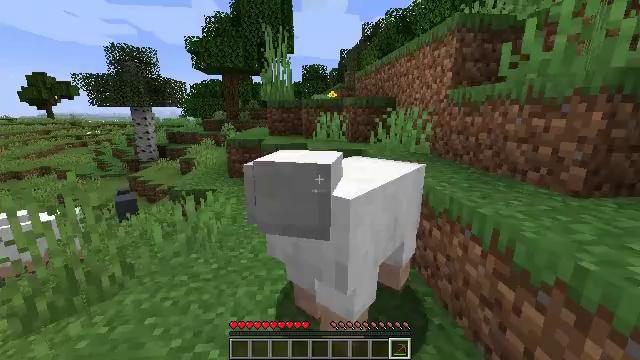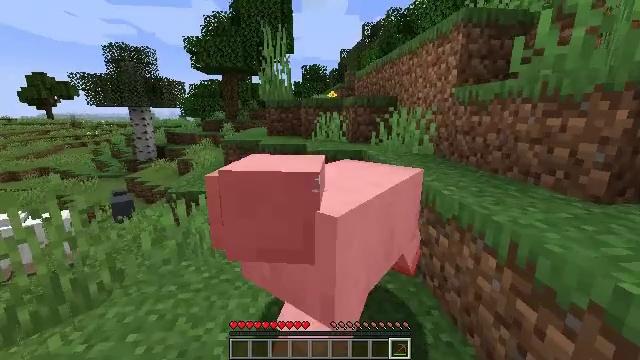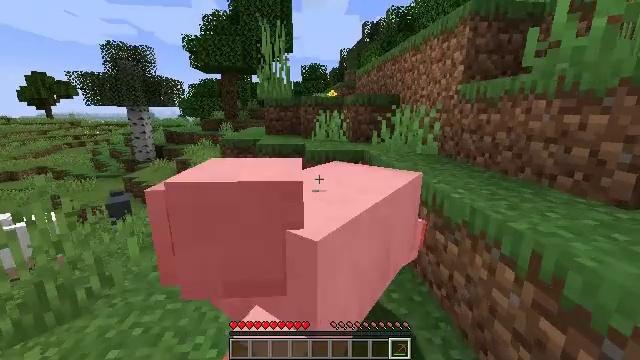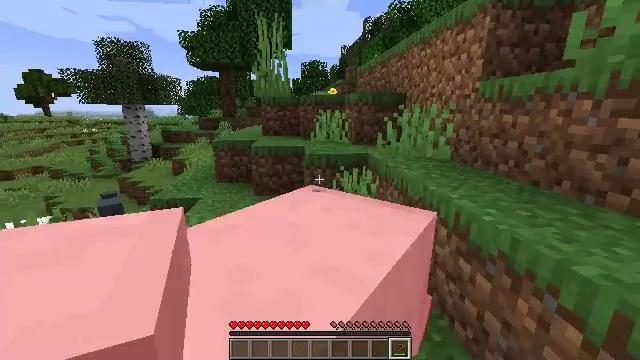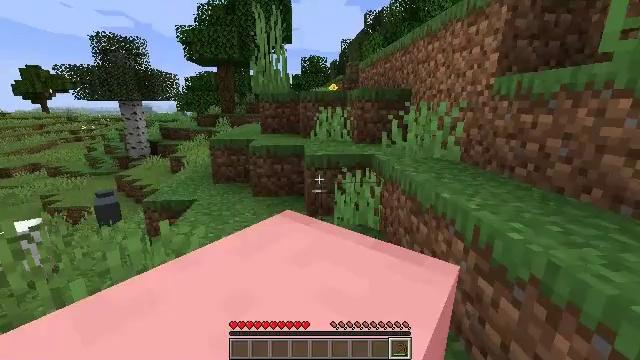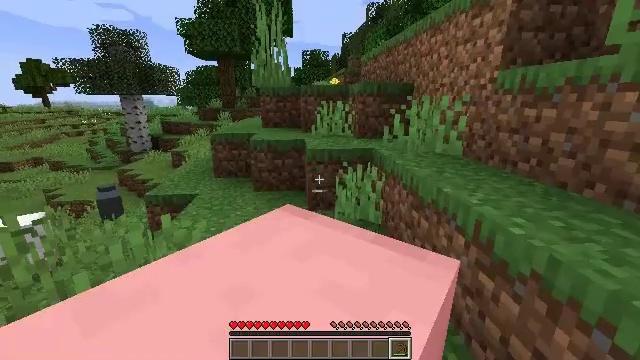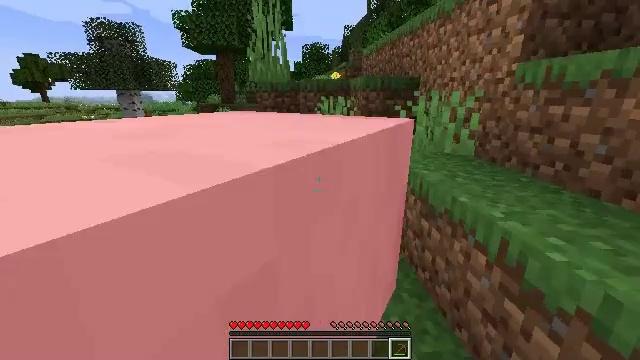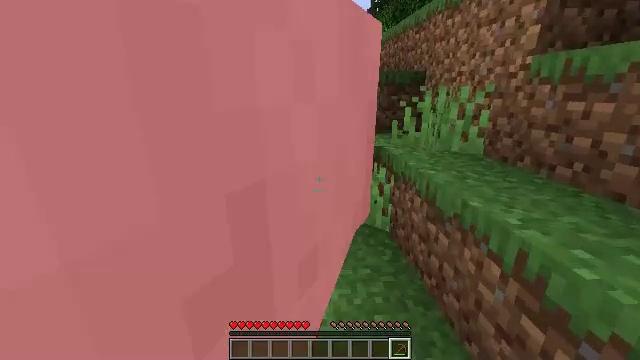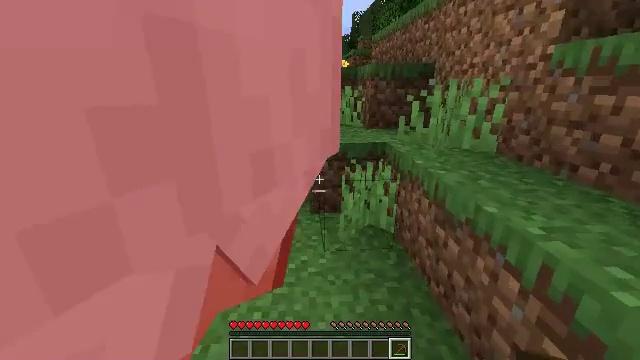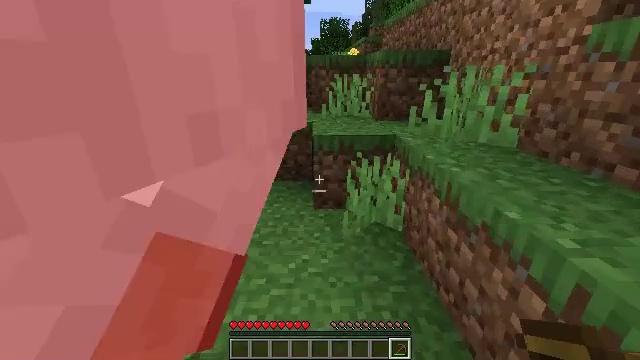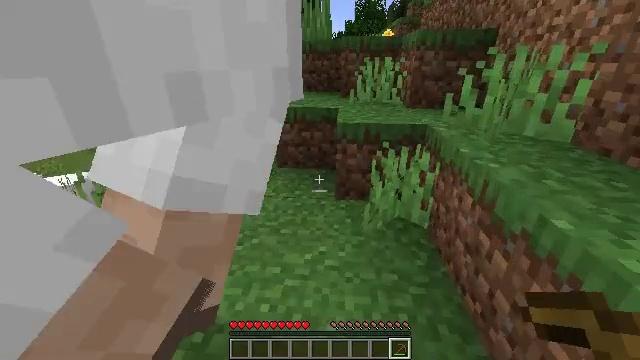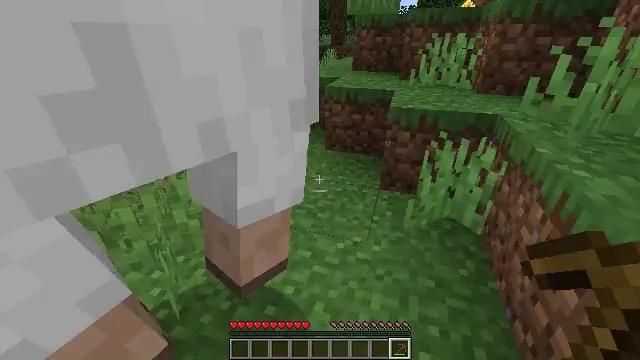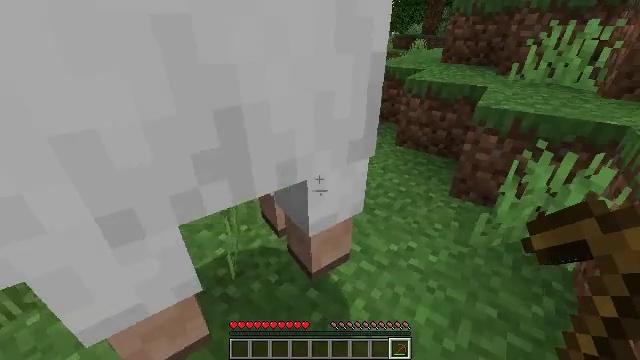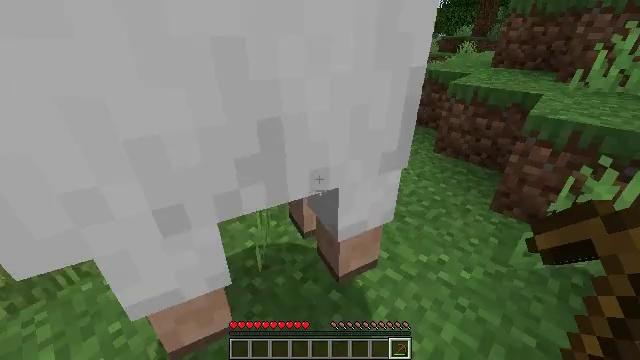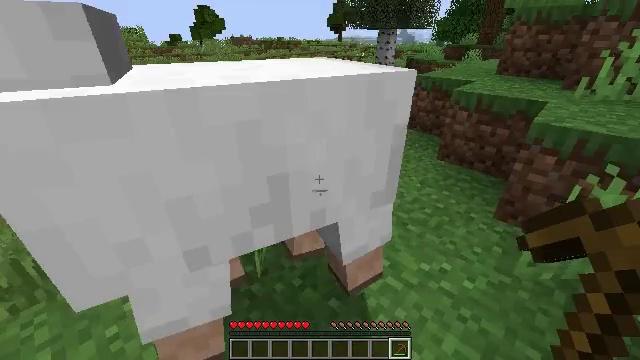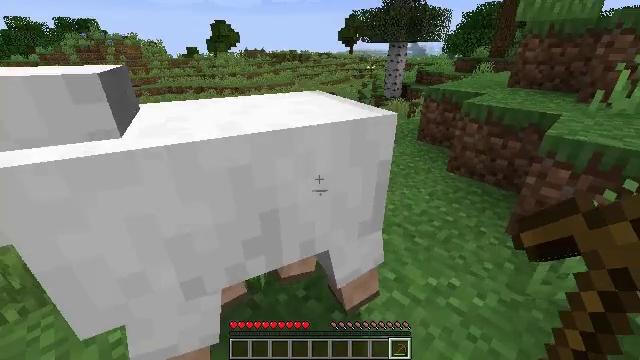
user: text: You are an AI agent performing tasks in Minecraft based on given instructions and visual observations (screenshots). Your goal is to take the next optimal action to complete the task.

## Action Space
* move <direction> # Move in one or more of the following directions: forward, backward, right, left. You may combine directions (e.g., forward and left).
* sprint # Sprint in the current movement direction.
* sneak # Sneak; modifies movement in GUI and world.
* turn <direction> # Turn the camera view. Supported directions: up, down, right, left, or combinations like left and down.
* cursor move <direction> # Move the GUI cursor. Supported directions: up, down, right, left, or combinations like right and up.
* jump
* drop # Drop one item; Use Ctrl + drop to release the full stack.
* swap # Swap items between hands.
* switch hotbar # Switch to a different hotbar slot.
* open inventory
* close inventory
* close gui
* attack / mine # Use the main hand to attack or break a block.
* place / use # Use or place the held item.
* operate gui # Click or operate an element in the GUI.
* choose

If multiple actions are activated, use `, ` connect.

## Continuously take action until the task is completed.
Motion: motion action
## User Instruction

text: Hunt a sheep.
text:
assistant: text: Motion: move forward
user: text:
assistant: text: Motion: move forward
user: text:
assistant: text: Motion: move forward
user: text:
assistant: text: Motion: move forward
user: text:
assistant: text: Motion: move forward, turn down
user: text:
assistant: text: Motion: move forward, turn down
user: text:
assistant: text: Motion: move forward
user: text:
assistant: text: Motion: move forward, turn left and down
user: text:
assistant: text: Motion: move forward, turn left and down
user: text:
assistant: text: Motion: move forward, turn left and down
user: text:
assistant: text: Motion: turn left and down
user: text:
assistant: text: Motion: turn left and down
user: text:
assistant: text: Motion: turn left
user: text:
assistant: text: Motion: turn left and up
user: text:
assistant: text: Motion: turn left and up
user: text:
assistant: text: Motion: turn left and up
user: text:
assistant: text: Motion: turn left and up
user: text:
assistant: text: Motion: attack / mine
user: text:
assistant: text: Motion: attack / mine
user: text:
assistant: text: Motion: turn left and down, attack / mine
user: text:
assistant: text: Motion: turn left and down
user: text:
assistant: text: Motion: no_op
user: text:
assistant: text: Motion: no_op